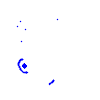
Particle: pion